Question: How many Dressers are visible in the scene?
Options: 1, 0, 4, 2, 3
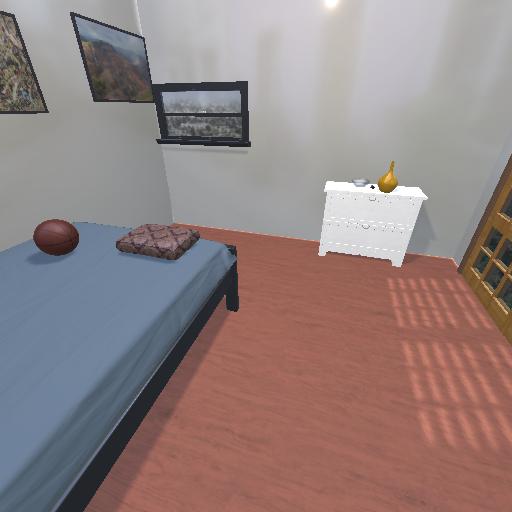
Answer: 1